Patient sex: M
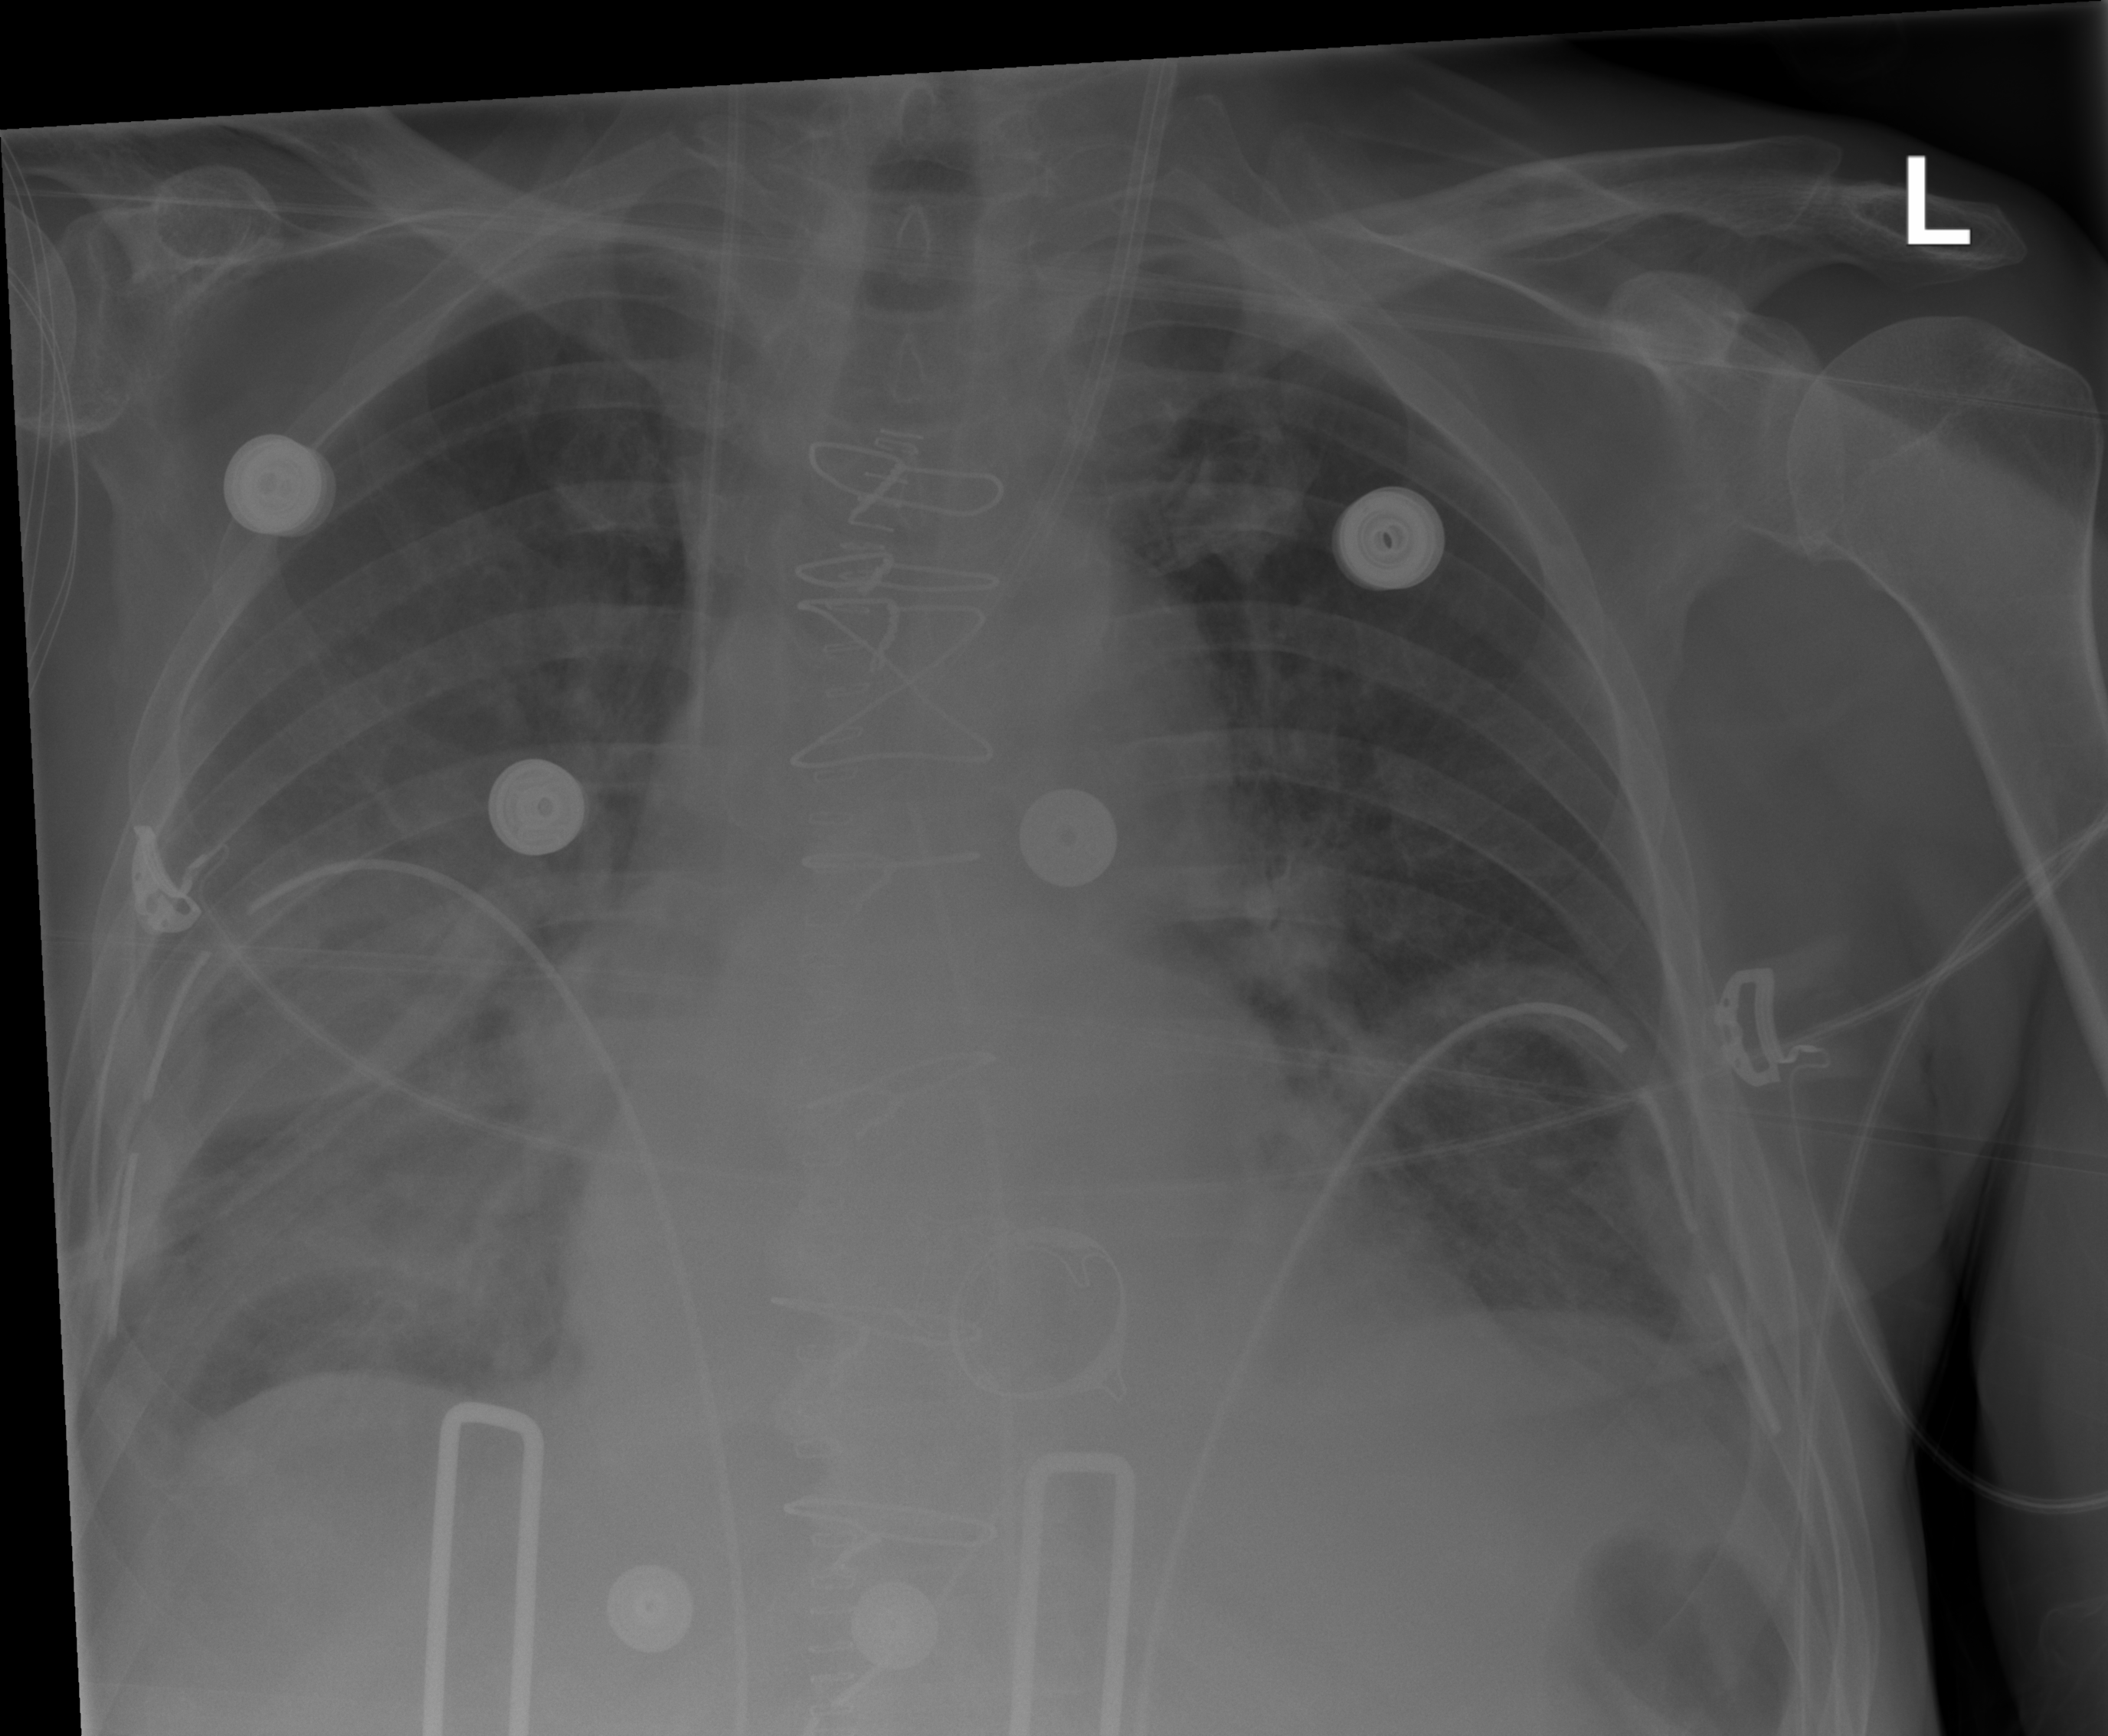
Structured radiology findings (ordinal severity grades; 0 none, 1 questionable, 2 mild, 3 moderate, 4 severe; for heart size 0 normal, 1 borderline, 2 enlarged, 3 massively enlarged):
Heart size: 2
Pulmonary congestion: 0
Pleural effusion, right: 2
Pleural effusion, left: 2
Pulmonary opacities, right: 0
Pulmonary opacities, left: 0
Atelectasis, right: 3
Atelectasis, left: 2